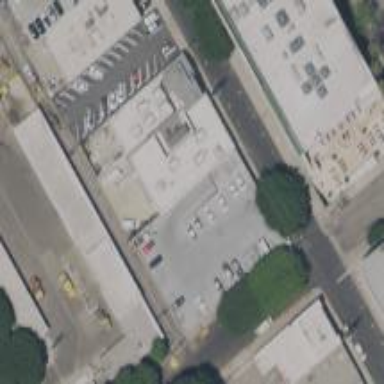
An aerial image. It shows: Civic building with rooftop parking area.